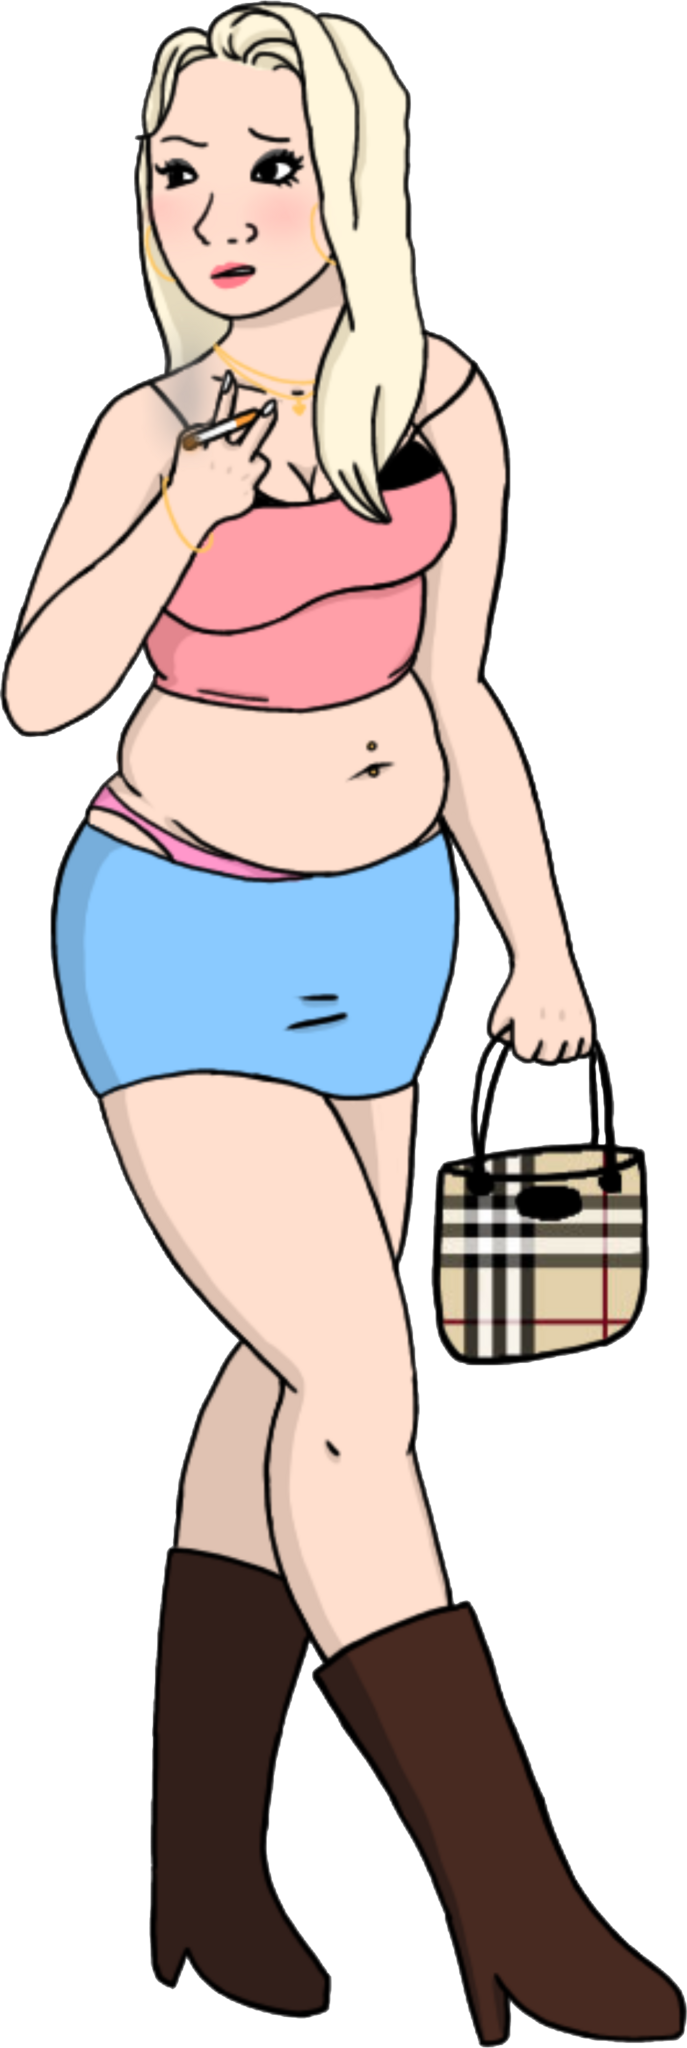
Label: 5_Trad_Wife